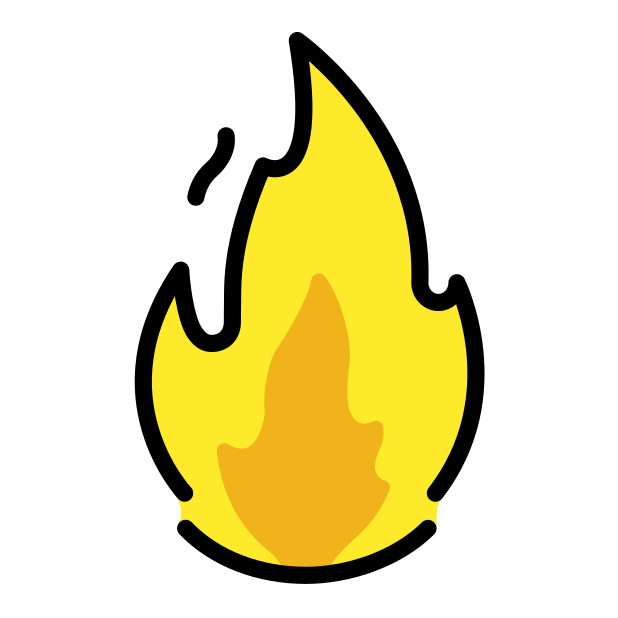
fire